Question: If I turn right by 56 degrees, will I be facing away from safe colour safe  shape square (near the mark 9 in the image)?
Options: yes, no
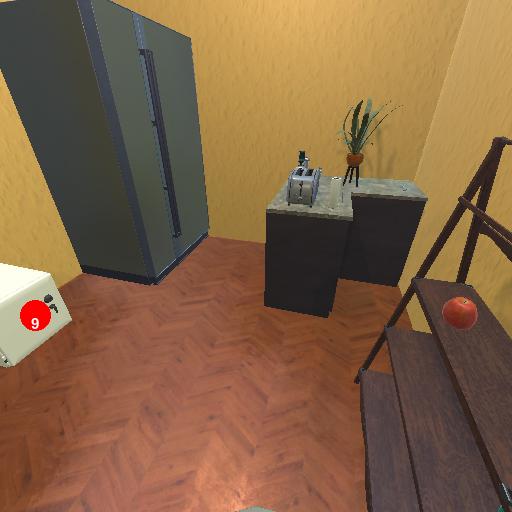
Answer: yes